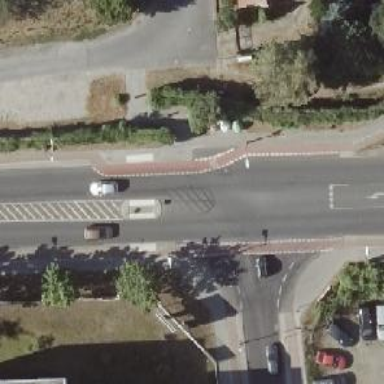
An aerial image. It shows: Secondary road with asphalt surface. There are separate sidewalks on both sides. The road has lane markings and dedicated cycle tracks.